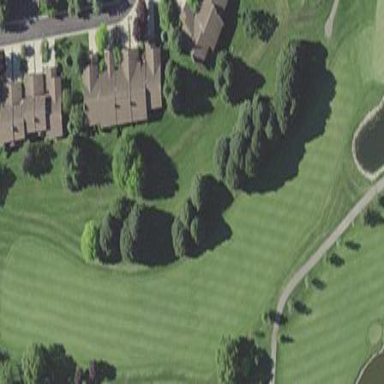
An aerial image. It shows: Grassy fairway on golf course.